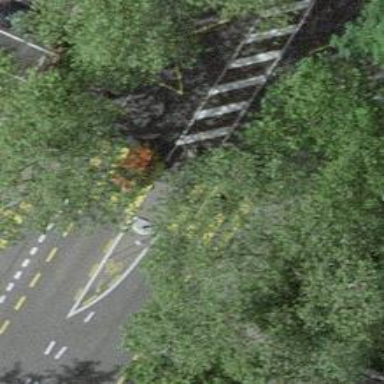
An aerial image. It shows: Uncontrolled crossing with pedestrian island.